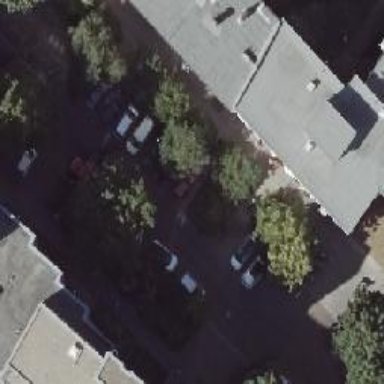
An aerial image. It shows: Street-side parking area.